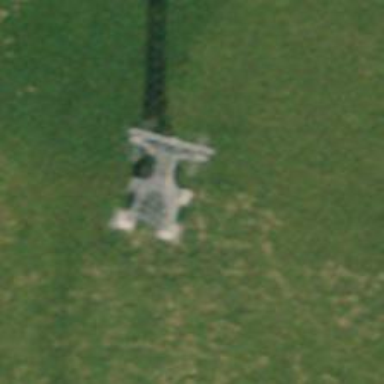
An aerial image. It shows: Pylon used for aerialway.